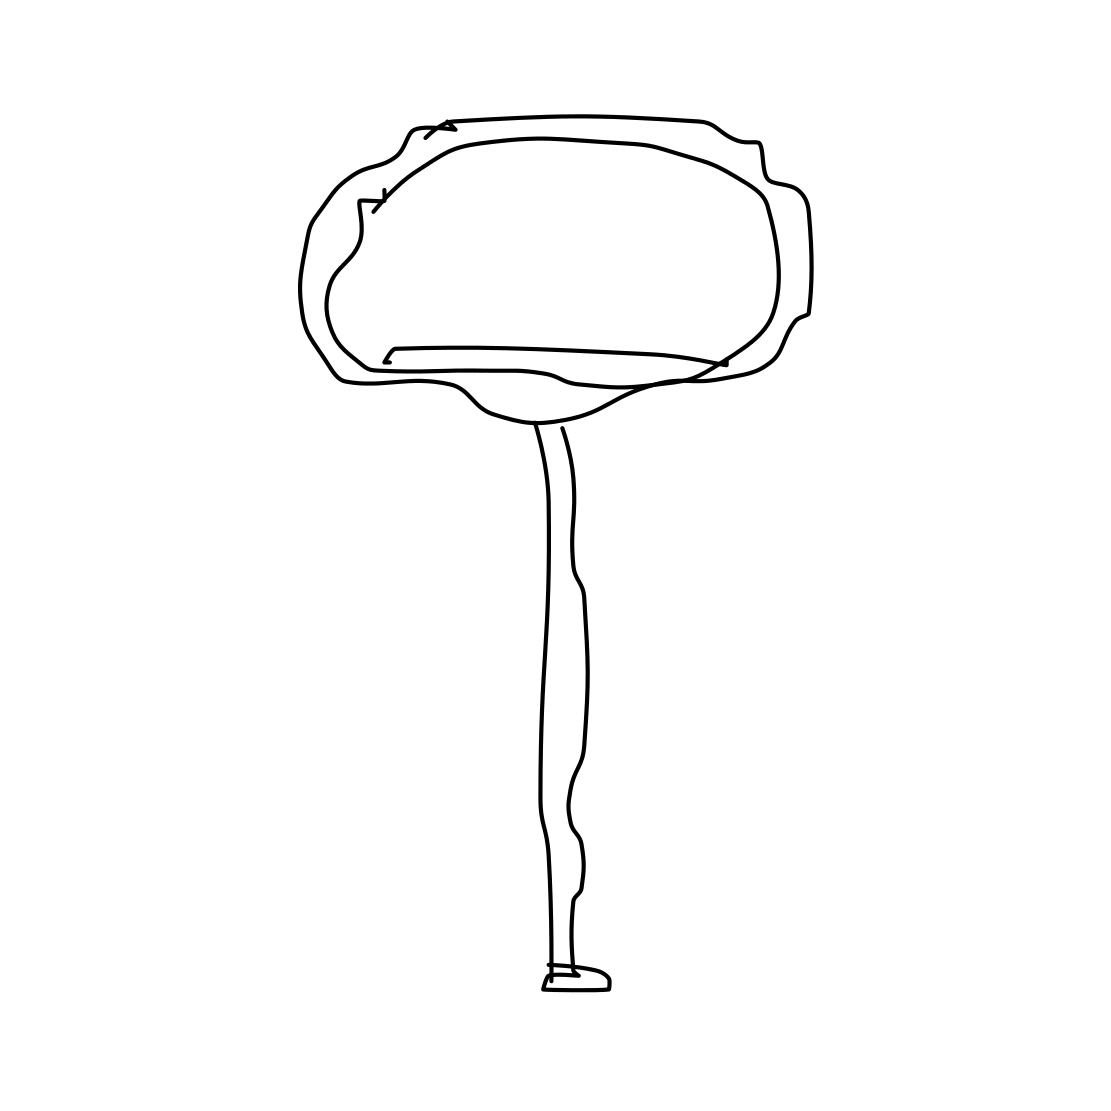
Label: bottle opener